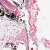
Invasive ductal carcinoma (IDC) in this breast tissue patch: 0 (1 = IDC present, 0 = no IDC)